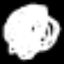
Label: squiggle